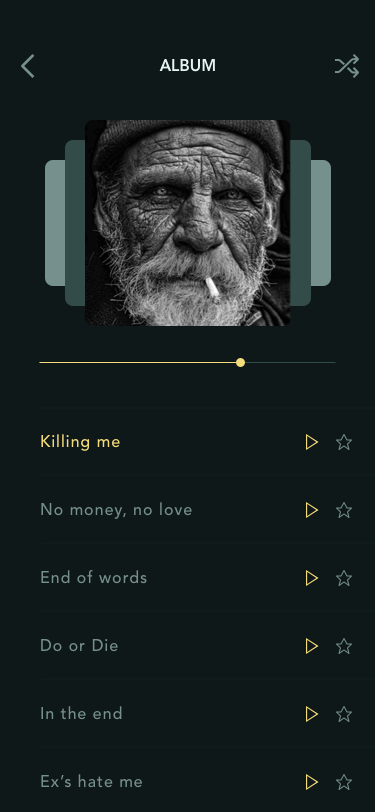
Text in this UI design:
Killing me
No money, no love
End of words
Do or Die
In the end
Ex’s hate me